Question: My Java GUI application needs to quickly show some text to the end-user, so the 'JOptionPane' utility methods seem like a good fit. Moreover, the text must be selectable (for copy-and-paste) and it could be somewhat long (~100 words) so it must fit nicely into the window (no text off screen); ideally it should all be displayed at once so the user can read it without needing to interact, so scrollbars are undesirable.
I thought putting the text into a 'JTextArea' and using that for the message in 'JOptionPane.showMessageDialog' would be easy but it appears to truncate the text!
'''
public static void main(String[] args) {
JTextArea textArea = new JTextArea();
textArea.setText(getText()); // A string of ~100 words "Lorem ipsum...
Fin."
textArea.setColumns(50);
textArea.setOpaque(false);
textArea.setEditable(false);
textArea.setLineWrap(true);
textArea.setWrapStyleWord(true);
JOptionPane.showMessageDialog(null, textArea, "Truncated!", JOptionPane.WARNING_MESSAGE);
}
'''

How can I get the text to fit entirely into the option pane without scrollbars and selectable for copy/paste?
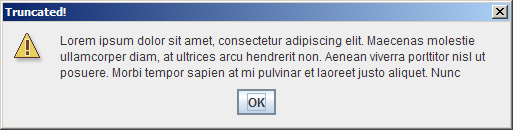
Answer: '''
import java.awt.*;
import javax.swing.*;
public class TextAreaPreferredHeight2
{
public static void main(String[] args)
{
String text = "one two three four five six seven eight nine ten ";
JTextArea textArea = new JTextArea(text);
textArea.setColumns(30);
textArea.setLineWrap( true );
textArea.setWrapStyleWord( true );
textArea.append(text);
textArea.append(text);
textArea.append(text);
textArea.append(text);
textArea.append(text);
textArea.setSize(textArea.getPreferredSize().width, 1);
JOptionPane.showMessageDialog(
null, textArea, "Not Truncated!", JOptionPane.WARNING_MESSAGE);
}
}
'''